Question: I have a Jira gadget that I wrote that I would like to be used from confluence. I have Jira and Confluence running locally on my machine. I have my gadget installed to my jira instance and I have both instances linked with full trust as application links. I have installed my gadget in confluence in the External Gadgets section in the Admin. I then created a simple page and added my gadget via select macro. When I click on my gadget, I'm having issues with the display of my configuration screen. It seems like its missing my i18n resource because I am seeing this for a label gadget.common.project.label. Also the iframe isn't expanding to contain all of my configs.
Here is what my gadget looks like in confluence:

Here is the head section of my gadgets gadget.xml:
'''
<?xml version="1.0" encoding="UTF-8" ?>
<Module>
<ModulePrefs title="__MSG_gadget.title__"
directory_title="__MSG_gadget.title__"
description="__MSG_gadget.description__"
author="__MSG_gadget.author__"
thumbnail='#staticResourceUrl("TechnicalDebtTracker:TechnicalDebtTracker-resources", "thumbnail.png")'>
<Optional feature="gadget-directory">
<Param name="categories">
. JIRA
</Param>
</Optional>
<Optional feature="atlassian.util"/>
<Optional feature="auth-refresh"/>
<Require feature="setprefs" />
<Require feature="dynamic-height"/>
<Require feature="settitle"/>
<Require feature="views"/>
<Require feature="oauthpopup"/>
#oauth
#supportedLocales("gadget.common,gadget.user.activity")
<Locale messages="__ATLASSIAN_BASE_URL__/download/resources/TechnicalDebtTracker/i18n/ALL_ALL.xml"/>
</ModulePrefs>
<UserPref name="isConfigured" datatype="hidden" default_value="false" />
<UserPref name="project" datatype="hidden" required="true" />
<UserPref name="methodology_type" datatype="hidden" required="true" default_value="scrum" />
<UserPref name="warning_threshold" datatype="hidden" required="true" default_value="10" />
<UserPref name="critical_threshold" datatype="hidden" required="true" default_value="20" />
<UserPref name="paid_down_period" datatype="hidden" required="true" default_value="90" />
<UserPref name="normal_color" datatype="hidden" required="true" default_value="#61F553" />
<UserPref name="warning_color" datatype="hidden" required="true" default_value="#FFFA66" />
<UserPref name="critical_color" datatype="hidden" required="true" default_value="#FF7A66" />
<UserPref name="refresh" datatype="hidden" default_value="false" />
<Content type="html">
<![CDATA[
#requireResource("com.atlassian.gadgets.publisher:ajs-gadgets")
#requireResource("com.atlassian.jira.gadgets:g-filter-results")
#requireResource("TechnicalDebtTracker:TechnicalDebtTracker-resources")
#includeResources()
(function ()
{
var gadget = AJS.Gadget({
baseUrl: "__ATLASSIAN_BASE_URL__",
useOauth: "/rest/gadget/1.0/currentUser",
config: {
descriptor: function(args) {
var gadget = this;
var projectPicker = AJS.gadget.fields.projectPicker(gadget, "project", args.projectOptions);
return {
fields: [
projectPicker,
{
id: "methodology_type-id",
userpref: "methodology_type",
label: "__MSG_gadget.config.SetMethodology__",
description: "",
type: "select",
selected: gadget.getPref("methodology_type"),
options: [
{
label:"Scrum",
value:"scrum"
},
{
label:"Kanban",
value:"kanban"
}
]
},
{
id: "warning_threshold-id",
userpref: "warning_threshold",
label: "__MSG_gadget.config.SetWarning__",
description: "__MSG_gadget.config.InStoryPoints__",
type: "text",
value: gadget.getPref("warning_threshold")
},
{
id: "critical_threshold-id",
userpref: "critical_threshold",
label: "__MSG_gadget.config.SetCritical__",
description: "__MSG_gadget.config.InStoryPoints__",
type: "text",
value: gadget.getPref("critical_threshold")
},
{
id: "paid_down_period-id",
userpref: "paid_down_period",
label: "__MSG_gadget.config.SetPaidDownPeriod__",
description: "__MSG_gadget.config.InDays__",
type: "text",
value: gadget.getPref("paid_down_period")
},
{
id: "normal_color-id",
userpref: "normal_color",
label: "__MSG_gadget.config.SetNormalColor__",
description: "__MSG_gadget.config.HexCode__",
type: "text",
value: gadget.getPref("normal_color")
},
{
id: "warning_color-id",
userpref: "warning_color",
label: "__MSG_gadget.config.SetWarningColor__",
description: "__MSG_gadget.config.HexCode__",
type: "text",
value: gadget.getPref("warning_color")
},
{
id: "critical_color-id",
userpref: "critical_color",
label: "__MSG_gadget.config.SetCriticalColor__",
description: "__MSG_gadget.config.HexCode__",
type: "text",
value: gadget.getPref("critical_color")
},
AJS.gadget.fields.nowConfigured()
]
};
},
args: function()
{
return [
{
key: "projectOptions",
ajaxOptions: "/rest/gadget/1.0/filtersAndProjects?showFilters=false"
},
];
}()
},
'''
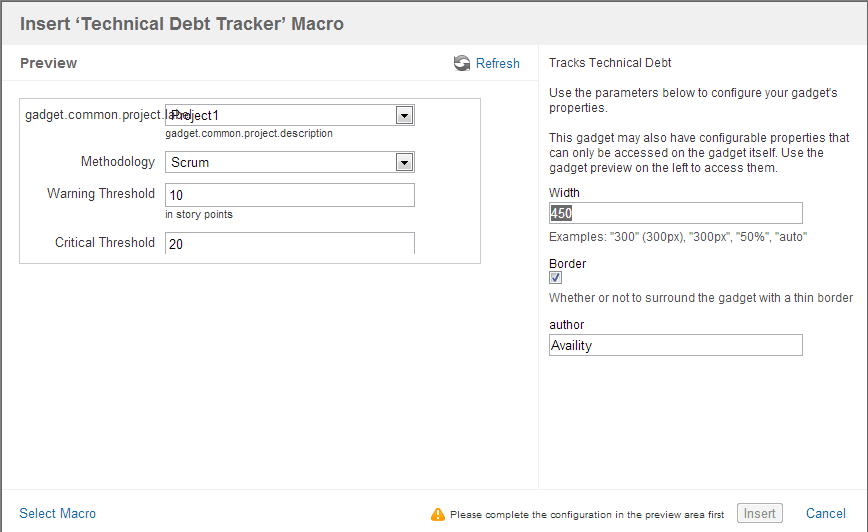
Answer: Look at my "projectPicker". I think it may be helpfull:
'''
AJS.$.extend(true, {}, AJS.gadget.fields.projectPicker(gadget, "project", args.projectOptions),
{description: "select a project",
label: "Project"}
)
'''
There you could add your messages like this:
'''
AJS.$.extend(true, {}, AJS.gadget.fields.projectPicker(gadget, "project", args.projectOptions),
{description: "__MSG_gadget.common.project.label__",
label: "__MSG_gadget.common.project.description__"}
)
'''